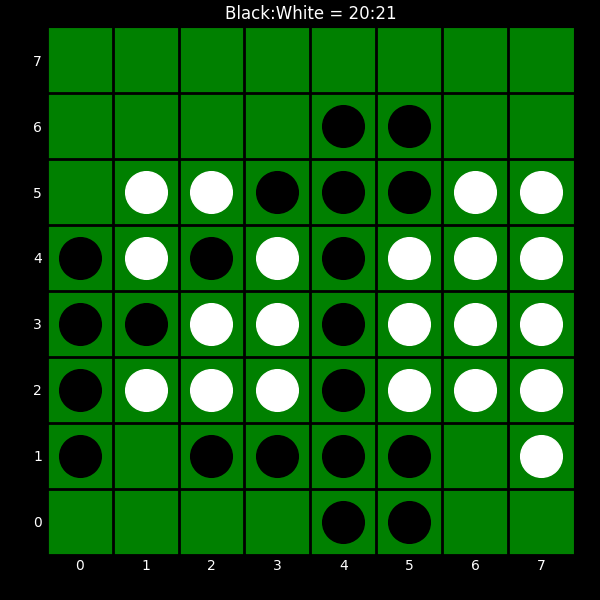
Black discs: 20
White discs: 21